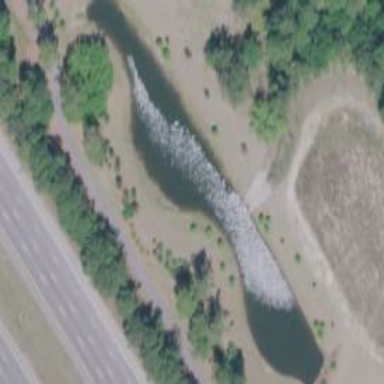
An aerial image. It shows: Pond surrounded by natural water.